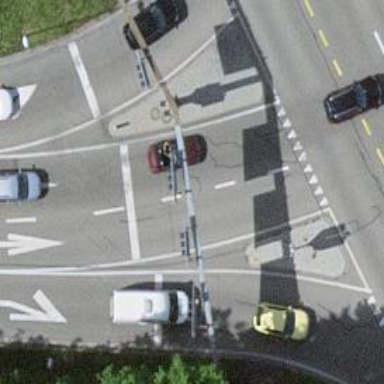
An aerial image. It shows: Road with traffic signals.